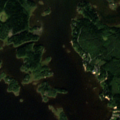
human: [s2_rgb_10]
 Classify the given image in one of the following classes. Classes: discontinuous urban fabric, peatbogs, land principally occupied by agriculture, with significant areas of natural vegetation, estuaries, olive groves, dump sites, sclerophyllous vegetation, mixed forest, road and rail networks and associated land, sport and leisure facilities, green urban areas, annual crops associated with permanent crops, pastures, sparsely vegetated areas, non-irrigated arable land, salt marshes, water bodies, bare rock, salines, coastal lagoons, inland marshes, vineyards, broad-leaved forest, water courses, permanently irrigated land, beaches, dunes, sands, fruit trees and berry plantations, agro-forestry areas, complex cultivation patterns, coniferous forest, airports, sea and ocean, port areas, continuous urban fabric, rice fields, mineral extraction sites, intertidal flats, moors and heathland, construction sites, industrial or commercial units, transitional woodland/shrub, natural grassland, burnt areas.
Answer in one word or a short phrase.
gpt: coniferous forest, sea and ocean